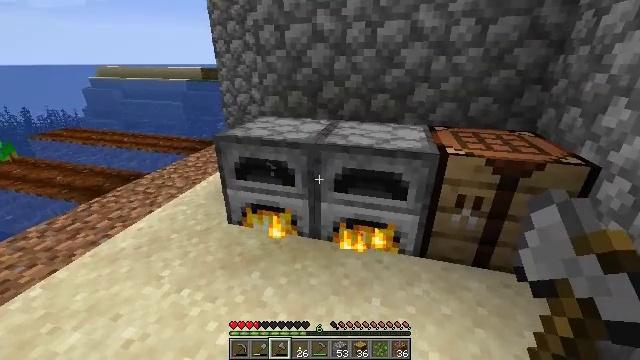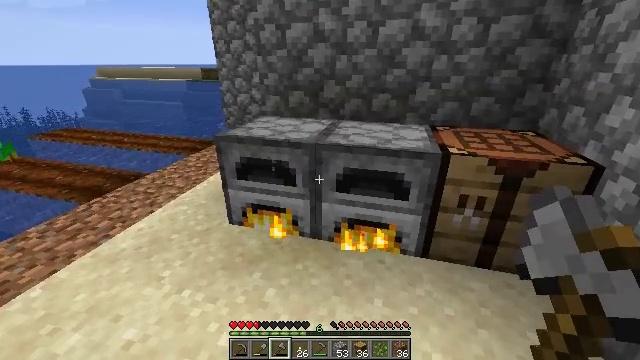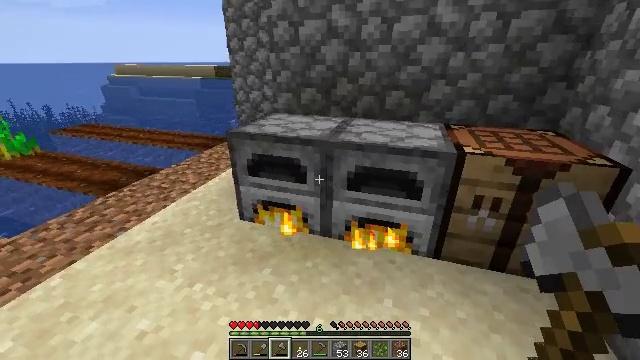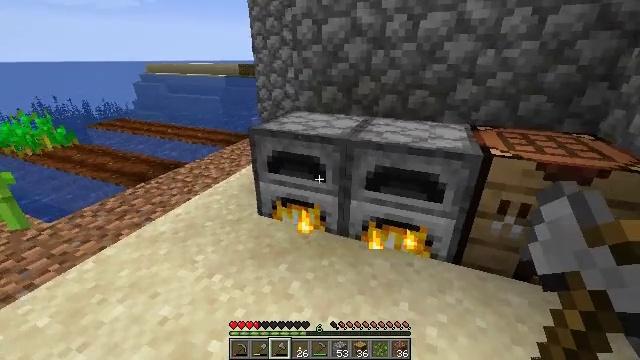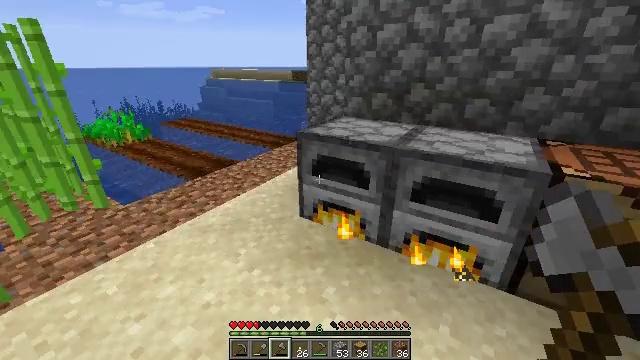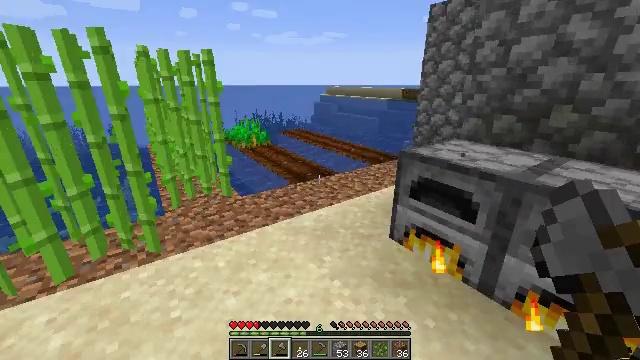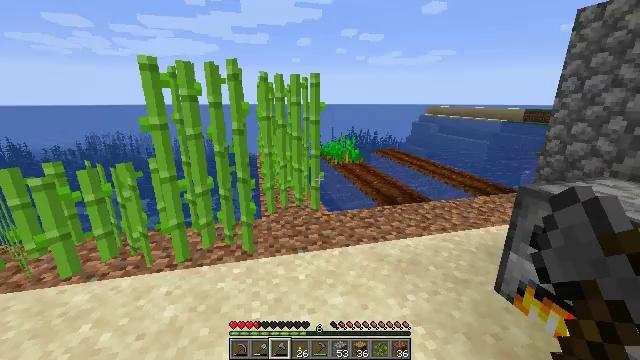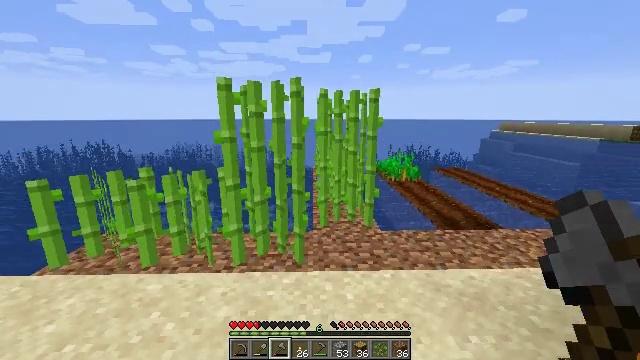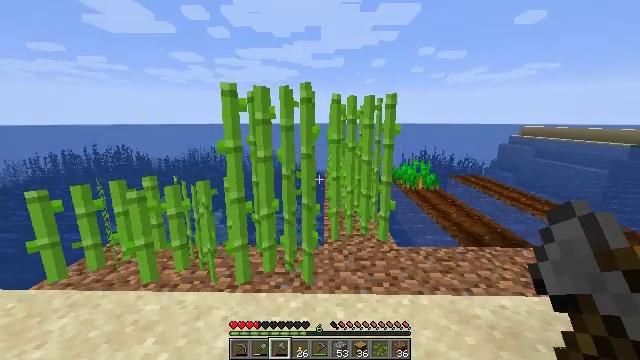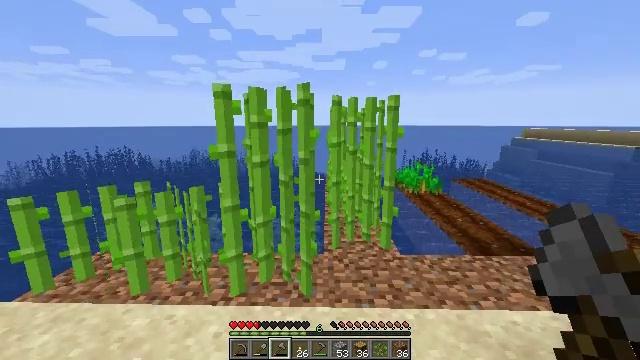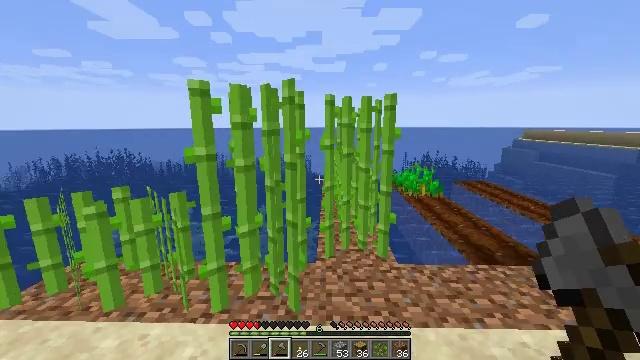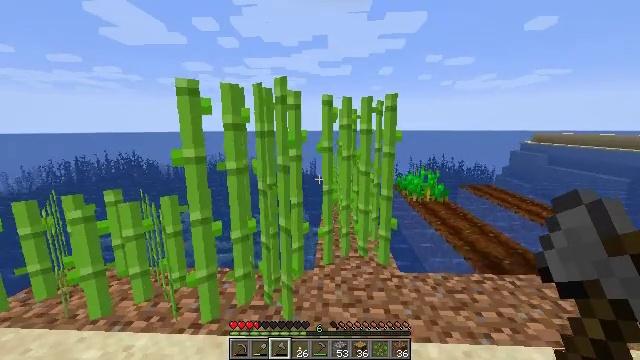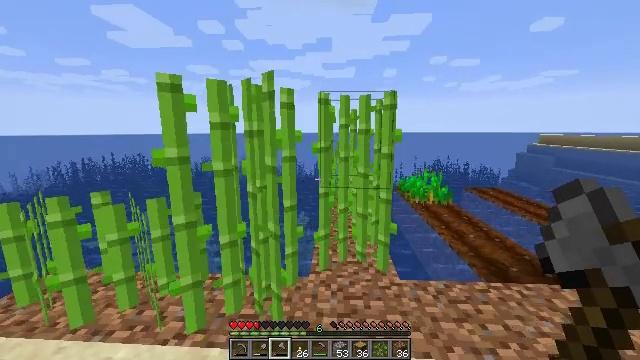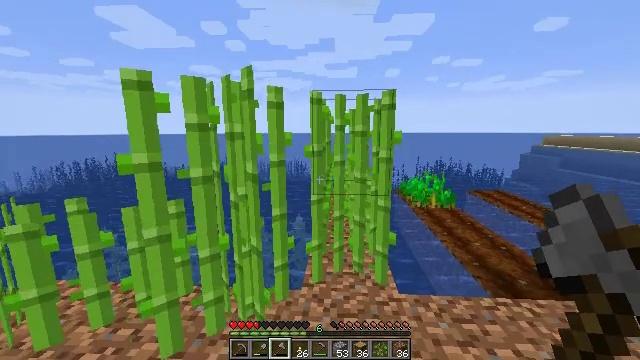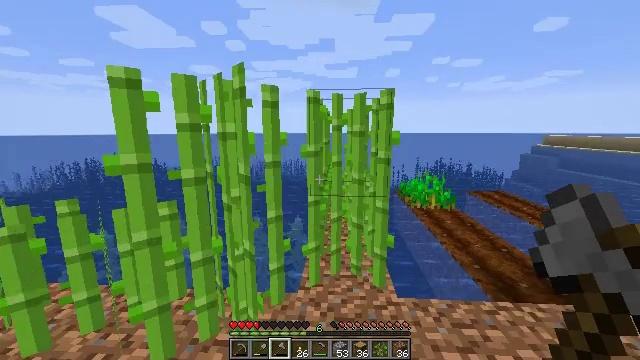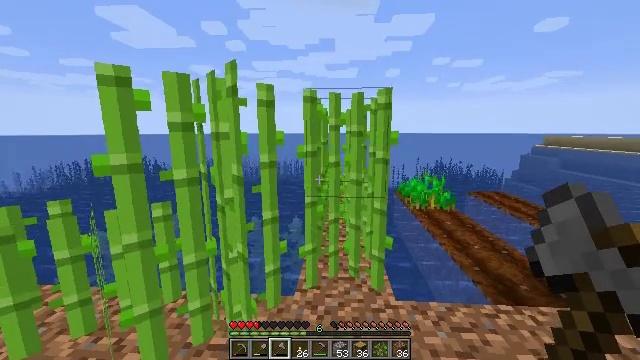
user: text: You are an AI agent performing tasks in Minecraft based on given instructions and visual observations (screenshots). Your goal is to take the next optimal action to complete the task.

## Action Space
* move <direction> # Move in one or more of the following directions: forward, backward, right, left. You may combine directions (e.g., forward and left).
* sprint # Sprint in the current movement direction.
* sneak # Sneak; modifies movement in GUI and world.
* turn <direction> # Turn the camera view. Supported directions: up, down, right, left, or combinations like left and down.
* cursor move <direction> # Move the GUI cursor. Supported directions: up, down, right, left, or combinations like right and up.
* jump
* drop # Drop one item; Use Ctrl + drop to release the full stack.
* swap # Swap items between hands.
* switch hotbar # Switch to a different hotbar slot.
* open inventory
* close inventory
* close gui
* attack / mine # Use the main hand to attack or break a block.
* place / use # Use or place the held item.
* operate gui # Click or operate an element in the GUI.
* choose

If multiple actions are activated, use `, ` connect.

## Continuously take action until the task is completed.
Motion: motion action
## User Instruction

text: Harvest sugar cane from the plant.
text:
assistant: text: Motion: no_op
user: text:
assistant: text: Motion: turn left
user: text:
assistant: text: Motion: turn left
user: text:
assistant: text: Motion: turn left and up
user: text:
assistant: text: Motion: turn left and up
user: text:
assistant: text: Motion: move forward, turn left and up
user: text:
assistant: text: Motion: move forward, turn left and up
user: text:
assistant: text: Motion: move forward, turn left and up
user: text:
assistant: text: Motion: move forward and move right
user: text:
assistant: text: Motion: move forward and move right
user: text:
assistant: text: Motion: move forward and move right, turn left
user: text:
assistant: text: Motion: move forward
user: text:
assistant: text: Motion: no_op
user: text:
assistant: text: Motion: no_op
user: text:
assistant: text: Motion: no_op
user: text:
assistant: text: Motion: no_op
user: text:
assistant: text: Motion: turn left
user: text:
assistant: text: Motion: turn left and down
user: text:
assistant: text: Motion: no_op
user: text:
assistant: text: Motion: move right, turn down
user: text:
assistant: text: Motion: move forward and move right
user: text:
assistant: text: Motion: move forward and move right
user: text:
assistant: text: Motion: move forward and move right
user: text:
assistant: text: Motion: move forward and move right
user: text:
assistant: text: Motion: move forward and move right
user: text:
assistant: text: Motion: move forward and move right
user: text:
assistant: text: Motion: move forward and move right
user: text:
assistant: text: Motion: turn left
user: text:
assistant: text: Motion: turn left
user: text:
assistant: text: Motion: turn left